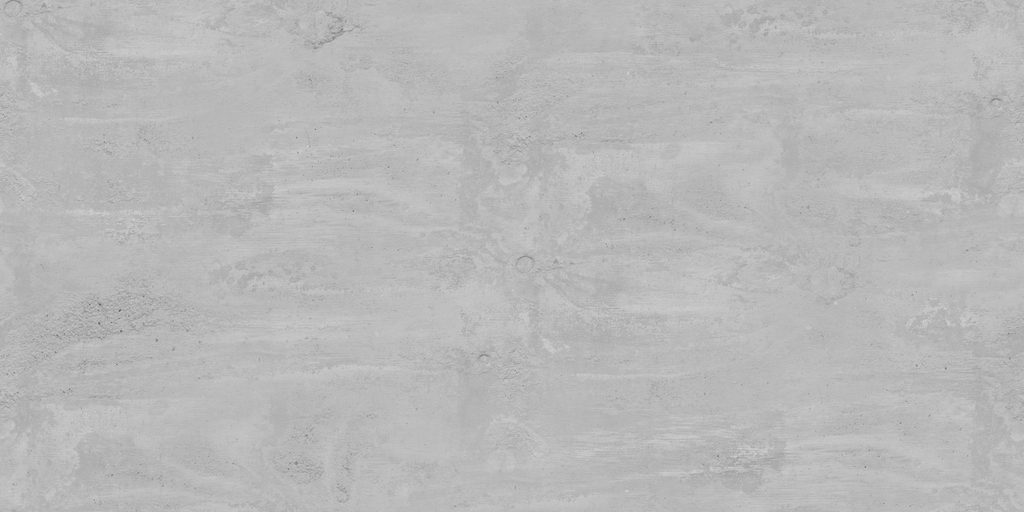
Texture map type: Color